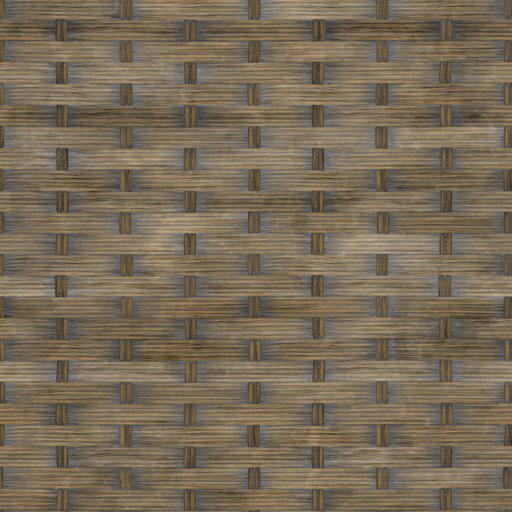
Tags: brown wicker